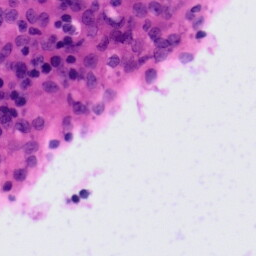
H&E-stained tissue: Tonsil